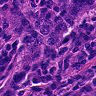
Metastatic tissue present: yes